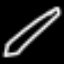
Label: pencil